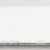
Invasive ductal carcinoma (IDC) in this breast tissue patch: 0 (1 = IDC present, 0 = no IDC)